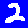
Digit: 2